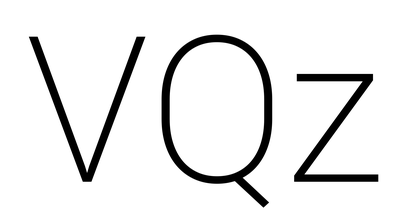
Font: Roboto_ExtraLight